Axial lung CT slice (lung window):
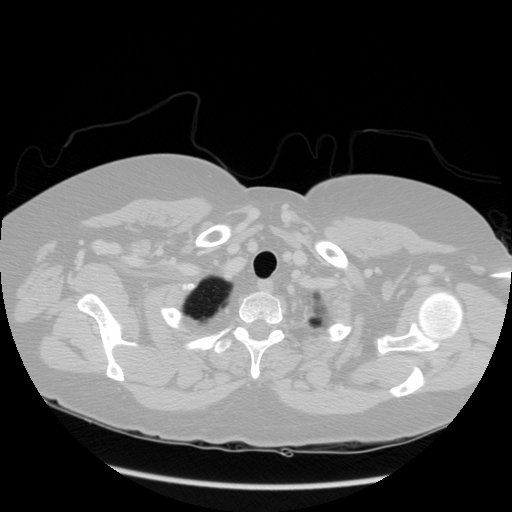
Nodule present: no